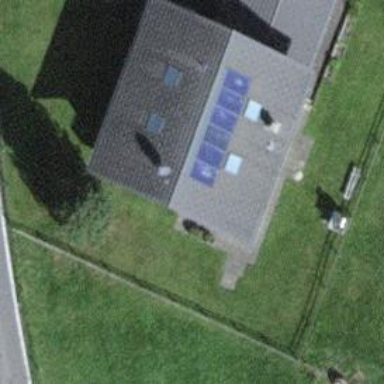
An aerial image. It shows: Solar power generator using photovoltaic method with solar photovoltaic panel types.